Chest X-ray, AP view. Patient: 49 years old, sex M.
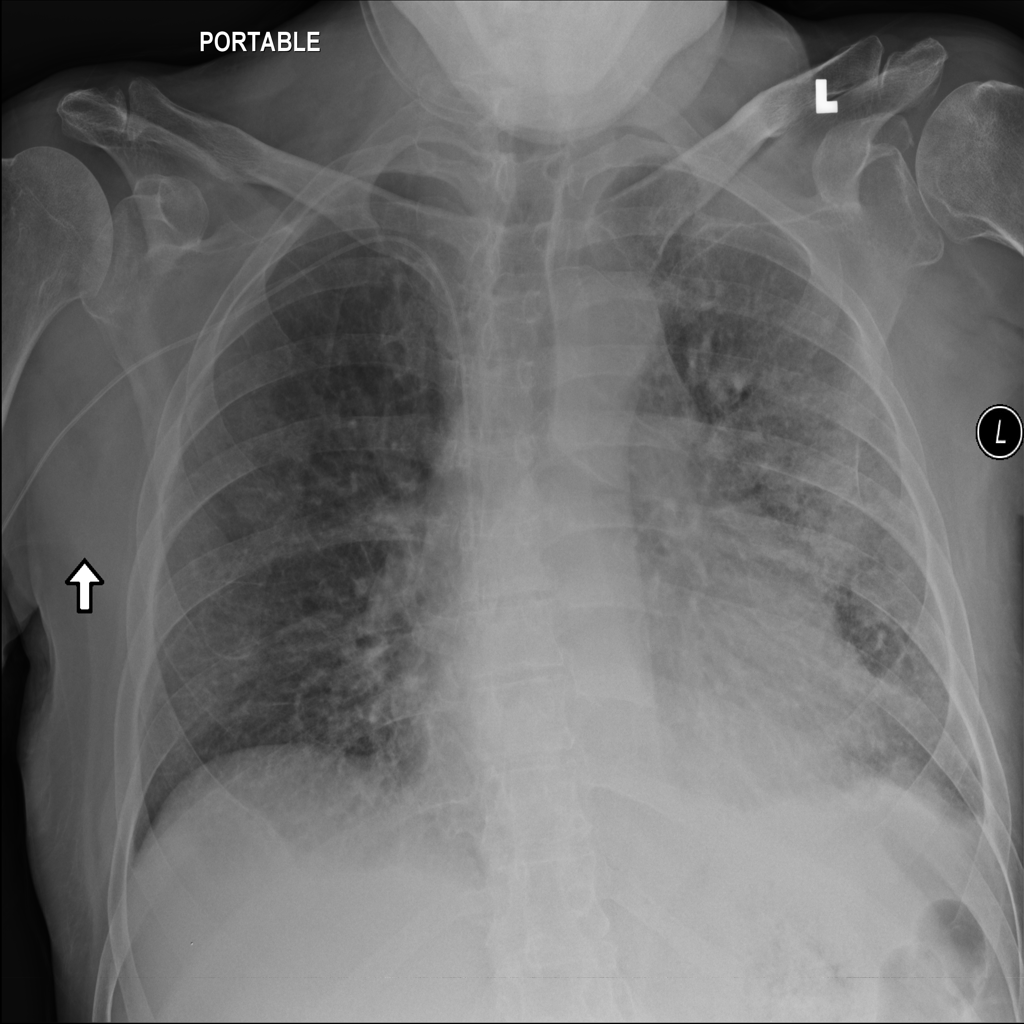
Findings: Infiltration